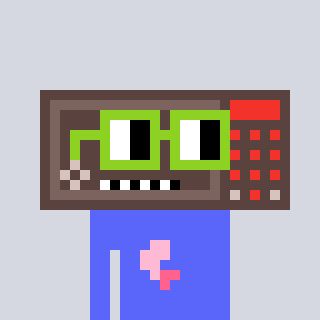
a pixel art character with square light green glasses, a wallsafe-shaped head and a purple-colored body on a cool background